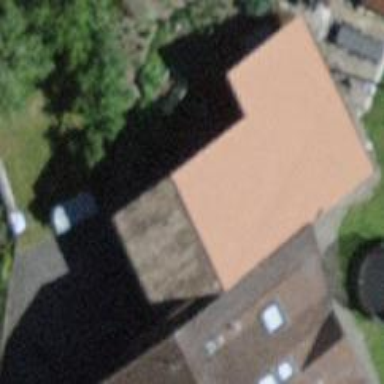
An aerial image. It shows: Garage.